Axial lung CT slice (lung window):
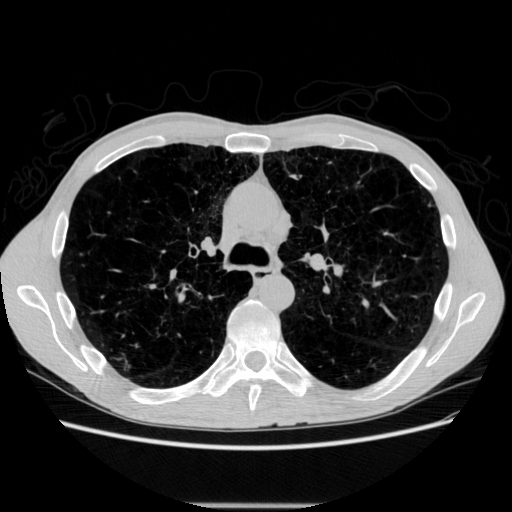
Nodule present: no